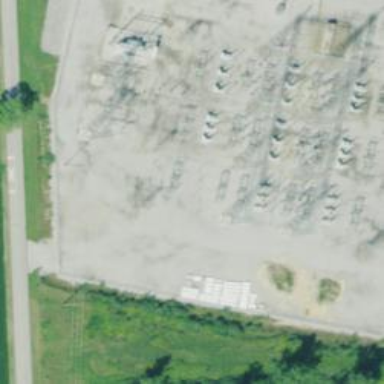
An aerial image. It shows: Switch for power supply.